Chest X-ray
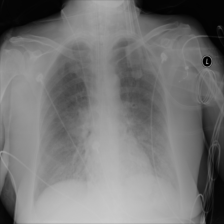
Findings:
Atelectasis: negative
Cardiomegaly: negative
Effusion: negative
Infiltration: negative
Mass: negative
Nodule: negative
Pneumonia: negative
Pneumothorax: negative
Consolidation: negative
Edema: negative
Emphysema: negative
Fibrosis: negative
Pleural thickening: negative
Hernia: negative